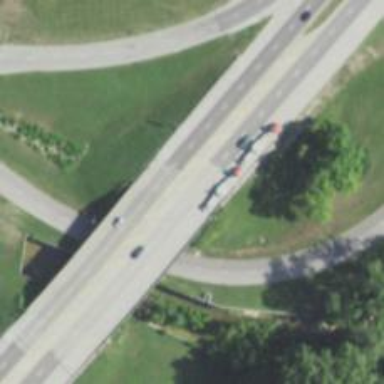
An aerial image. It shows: Bridge crossing over highway trunk expressway.